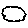
Label: cloud